Question: i am having lots of trouble with json coming from ajax call and ng-repeat.
I have posted my code here <URL> so you can view in a more organized way, although i know it is not complete, running this will just get a massive error and it contains my local url for the ajax call.
The thing is, my JSON object is retrieved fine, i can console.log(EventsService.Todos()) in my EventsController fine, it logs out a JSON object, but when passing to the ng-repeat in the markup, it wont work.
If I copy my JSON and post it directly in my code, it works fine.
I deeply think that is a parse problem, but i have already tried using PARSE.json in my variable and dont work as well.
Am I doing something wrong passing my data from my service all the way to my html markup ng repeat?
If anybody have any clues, i would be greateful, thanks.
EDIT:
there is a print of the console.log out i did in my json:

Below is an example of my JSON return:
'''
[
{
"id":"26",
"idDeles":"zCNTdU",
"data":"2015-02-21",
"titulo":"Didge Steakhouse Pub ",
"descricao":"Noite de sabado no Didge Steakhouse Pub em Balneario Camboriu. ",
"fotografo":"Mariana Haag",
"fonte":"http:\/\/night.com.br\/fotos\/zCNTdU",
"status":"1",
"quantidadeFotos":"78",
"views":"0",
"thumb":"http:\/\/night.com.br\/arquivos\/casas\/50\/fotos\/24790\/tb\/0001_img_0020.jpg"
},
{
"id":"25",
"idDeles":"zqNTdU",
"data":"2015-02-21",
"titulo":"Showbol Arena ",
"descricao":"Noite de sabado no Showbol Arena em Itajai. ",
"fotografo":"Adivasson Correa",
"fonte":"http:\/\/night.com.br\/fotos\/zqNTdU",
"status":"1",
"quantidadeFotos":"165",
"views":"0",
"thumb":"http:\/\/night.com.br\/arquivos\/casas\/181\/fotos\/24788\/tb\/0001_img_0010.jpg"
}
]
'''
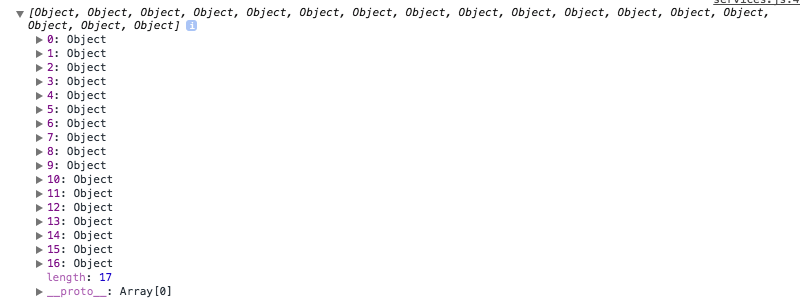
Answer: Take a look <URL> I downloaded the json you posted because i coudn't access to the url in the code.
'''
angular.module('nightbcApp', [])
.factory('EventService', function($http, $q) {
return {
Todos: function() {
var defer = $q.defer();
$http.get("http://localhost/td.json")
.success(function(data){
defer.resolve(data);
})
.error(function(response){
defer.reject(response);
});
return defer.promise;
}
};
})
.controller('EventsController', function($scope, EventService) {
EventService.Todos().then(function(data) {
$scope.Eventos = data;
});
})
'''
<URL>